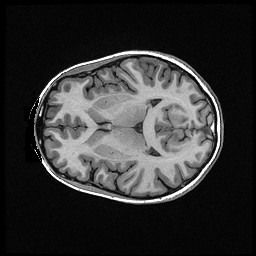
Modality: T1w
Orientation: axial
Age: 30
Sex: male